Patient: sex M, age 35
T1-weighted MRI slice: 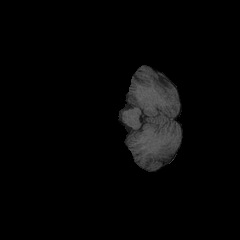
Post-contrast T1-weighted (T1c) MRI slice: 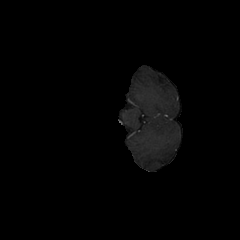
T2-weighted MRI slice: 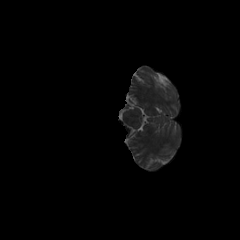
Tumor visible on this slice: no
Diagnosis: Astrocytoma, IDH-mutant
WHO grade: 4